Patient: sex M, age 45
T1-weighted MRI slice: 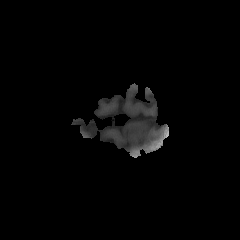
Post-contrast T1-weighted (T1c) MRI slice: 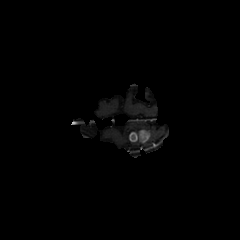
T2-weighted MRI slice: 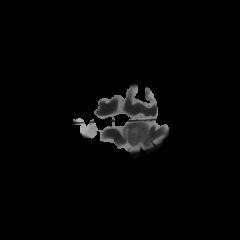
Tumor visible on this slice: yes
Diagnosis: Glioblastoma, IDH-wildtype
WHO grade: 4